Question: I want to build a view about user which display user information and some small functions .User information will be shown in the top of the view and there is a list containing the small functions.
In the storyboard I dragged a 'TableView' to the ViewController, and dragged a view that will display the user information. Things becomes different when I pushed a cell into the tableview. The 'Prototype Cells' will bring upward and occupied the place of 'User Information view'.
Just like this :

'Tableview'
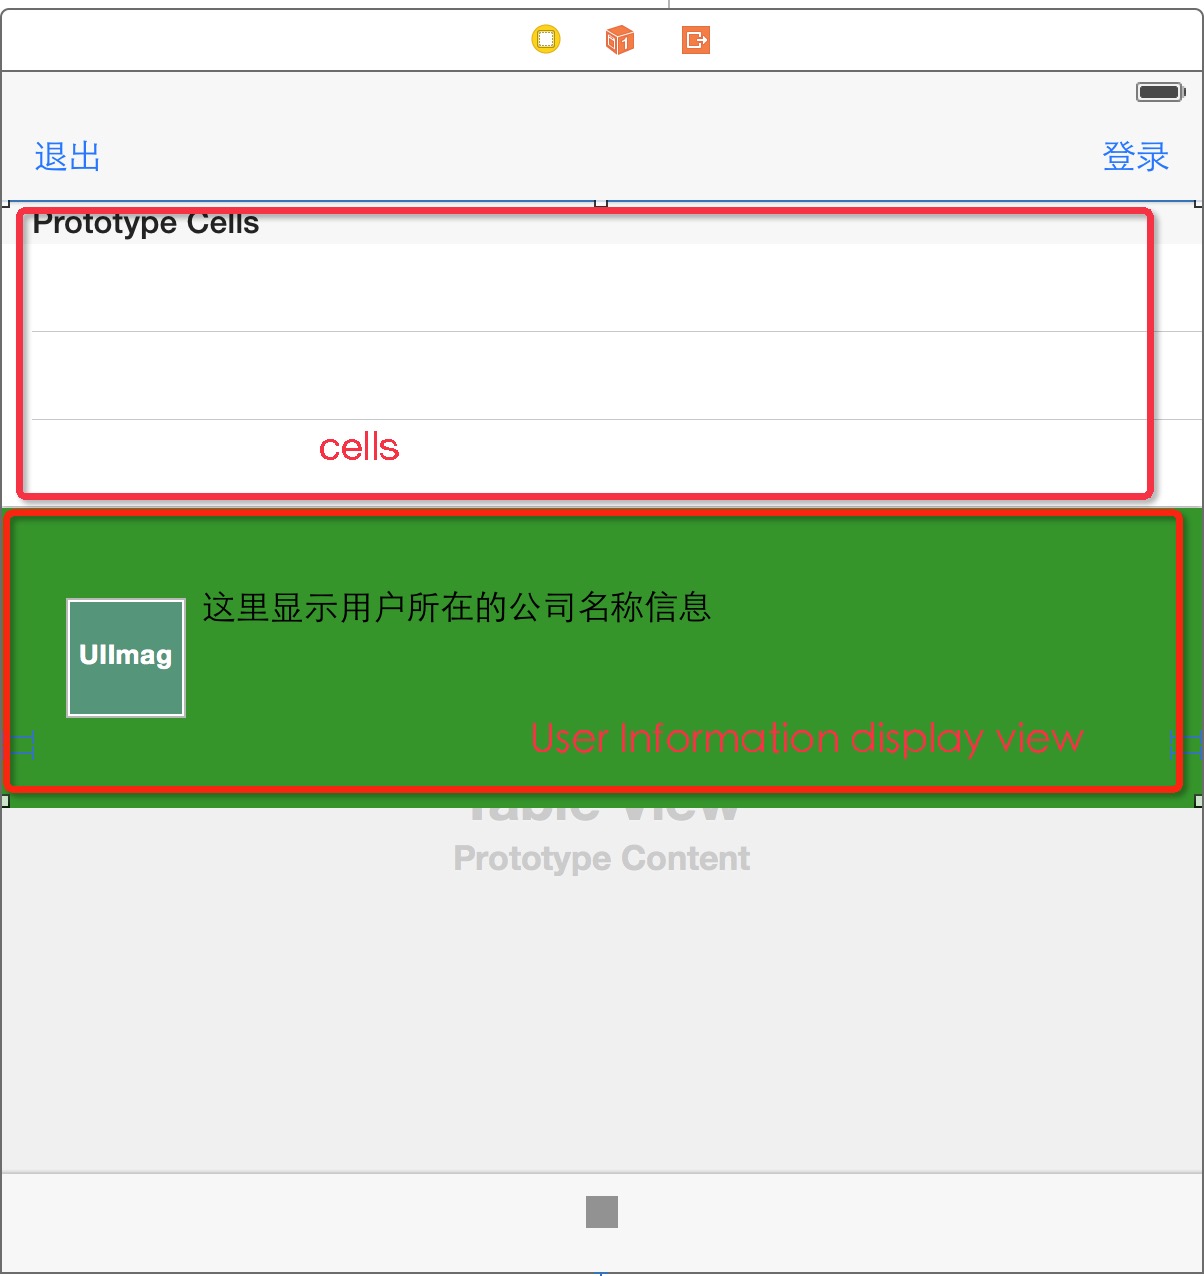
Answer: How about dropping the cell first in the tableview and then dropping the view above the cell inside the tableview, Here is a screenshot
<URL>
As you can see the 'UIView' is red colour and is inside the tableview and above the 'cell' which is orange colour.
Or you can put the 'UIView' totally above the tableview,which one will suit you better.